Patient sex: F
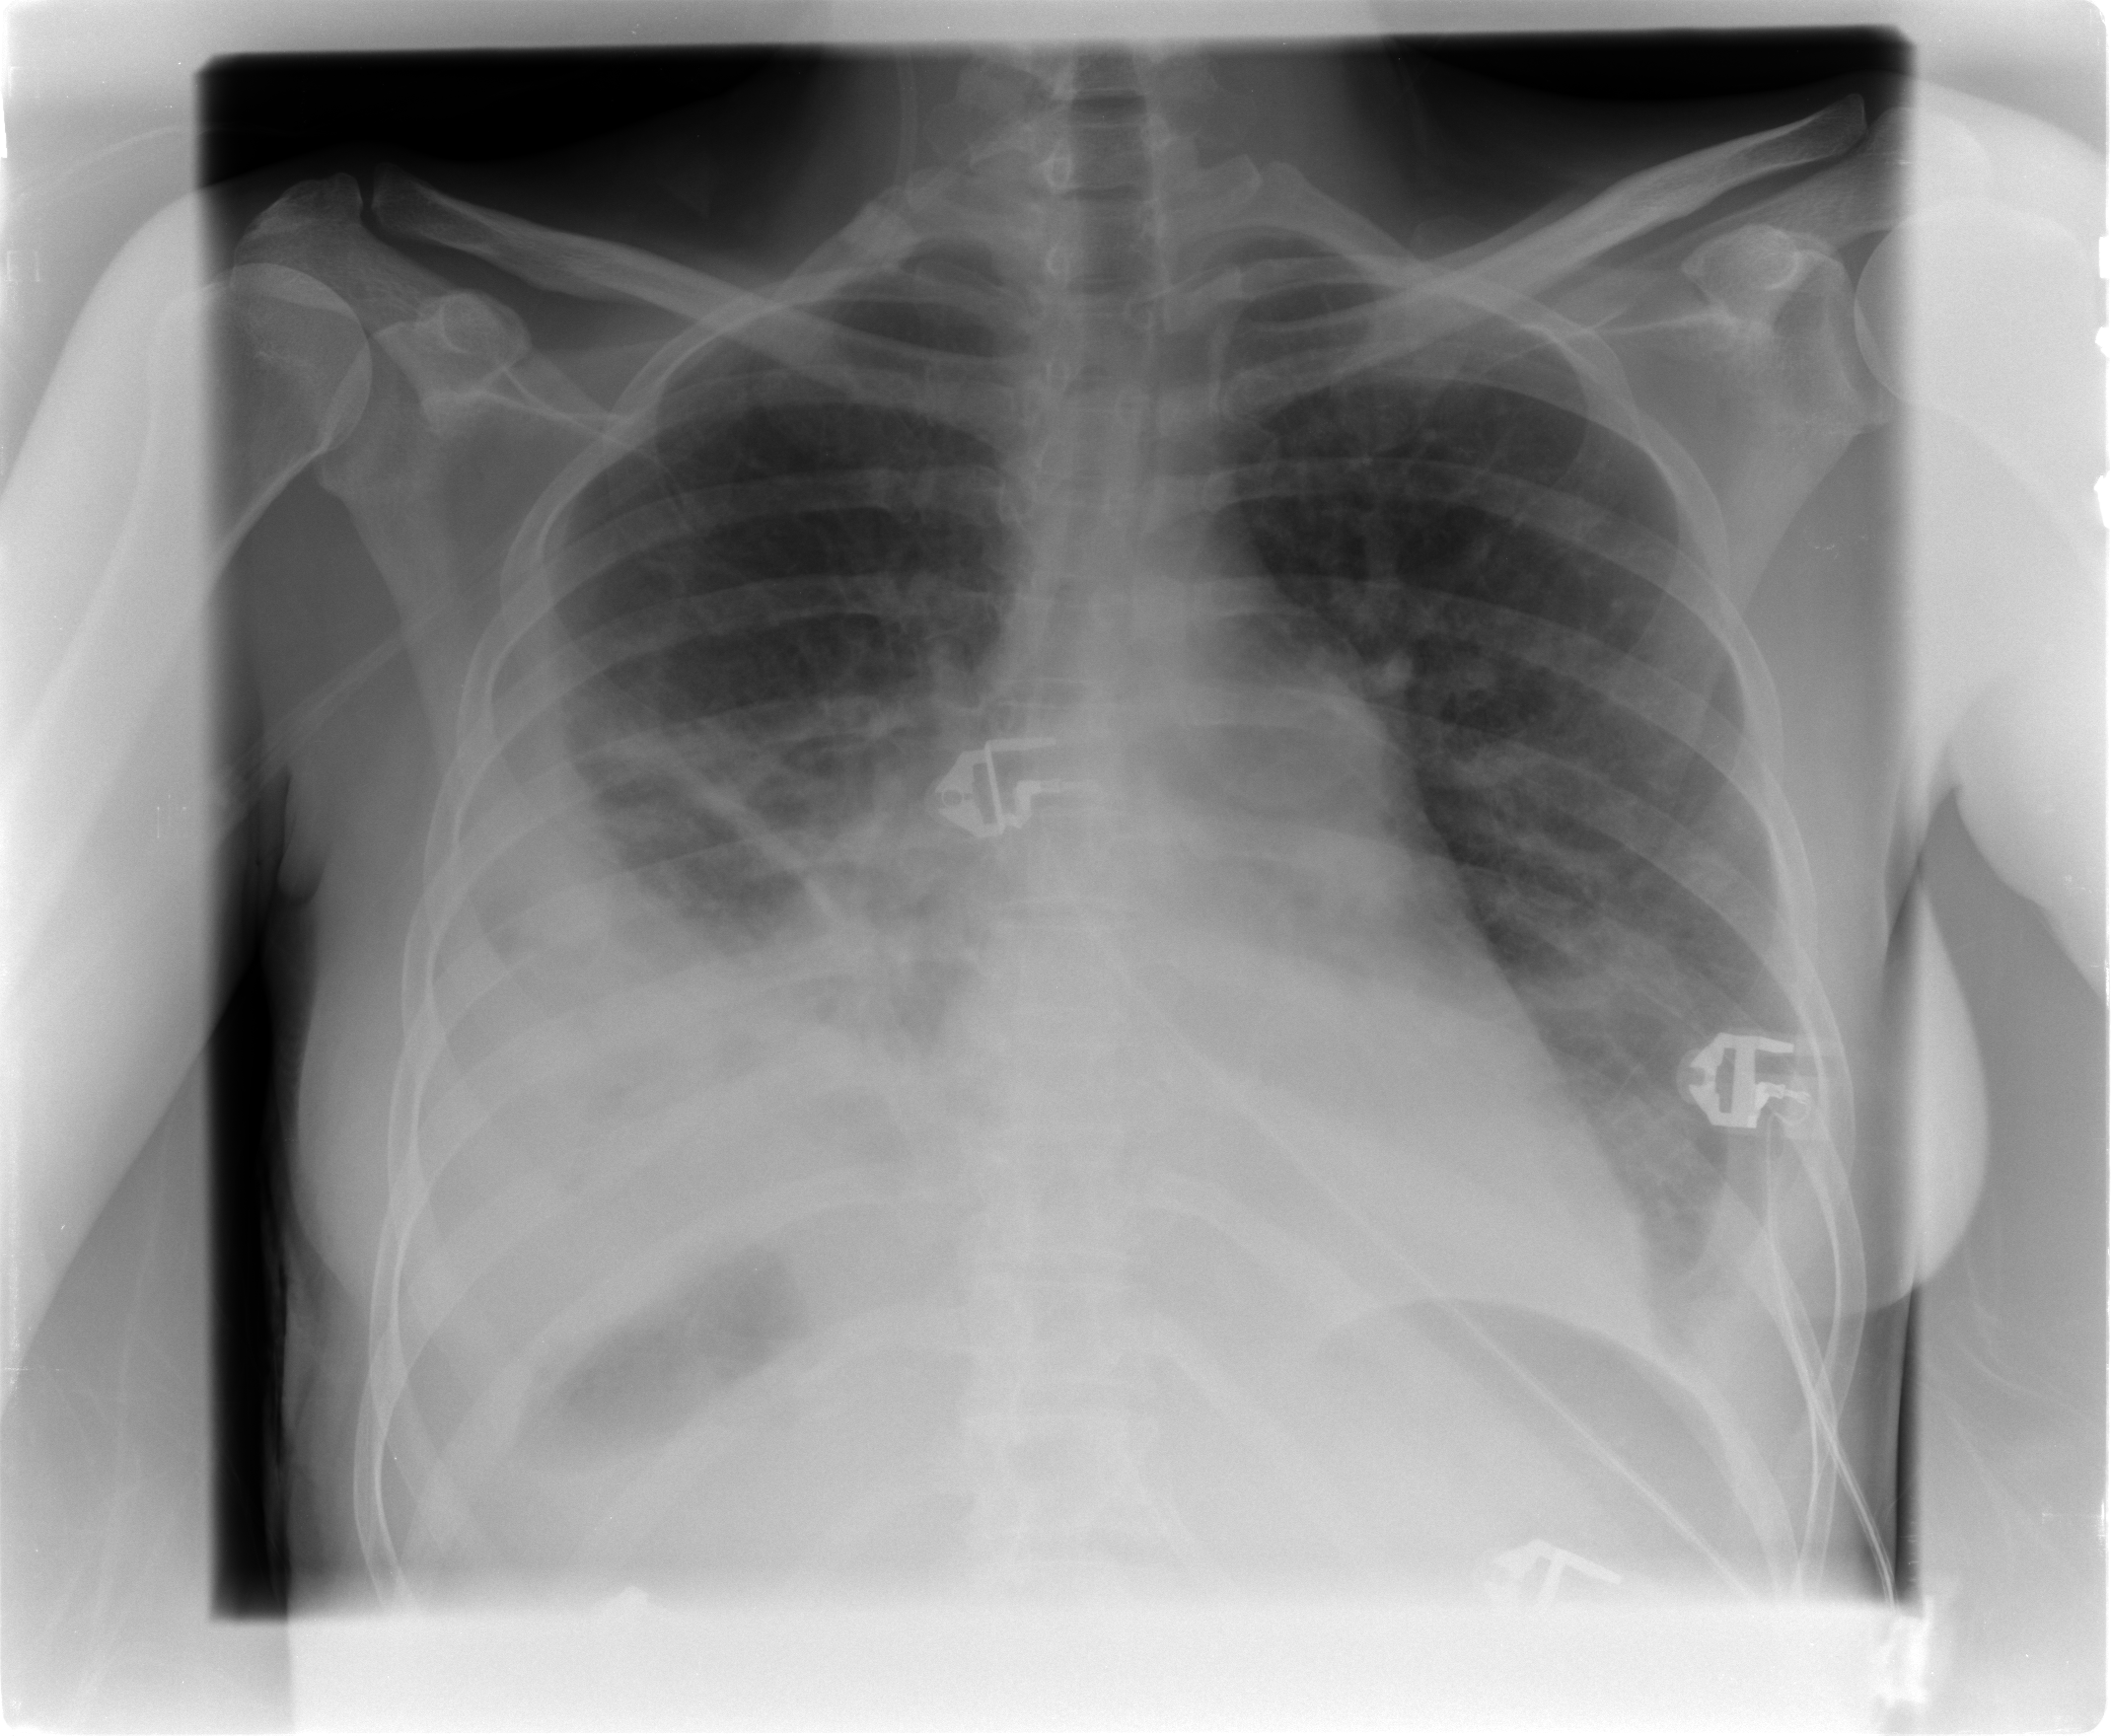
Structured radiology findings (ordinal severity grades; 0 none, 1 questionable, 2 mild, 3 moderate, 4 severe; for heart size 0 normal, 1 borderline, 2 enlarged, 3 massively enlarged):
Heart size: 0
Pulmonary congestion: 2
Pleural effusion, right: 3
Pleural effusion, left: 2
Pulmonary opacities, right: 2
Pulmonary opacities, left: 2
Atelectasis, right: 3
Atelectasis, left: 2